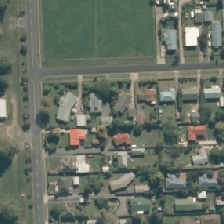
Land cover: urban_build_up